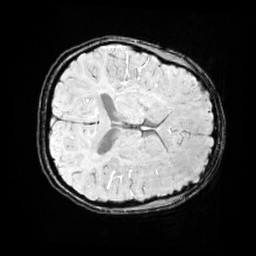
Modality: SWI
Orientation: axial
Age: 10
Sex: female
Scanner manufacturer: siemens
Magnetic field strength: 3 T
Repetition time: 0.027 s
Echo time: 0.02 s